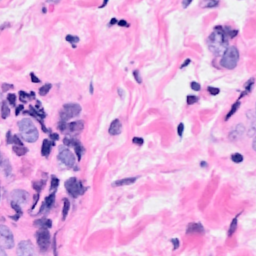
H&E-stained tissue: Breast